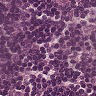
Metastatic tissue present: no